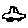
Label: car